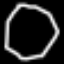
Label: octagon